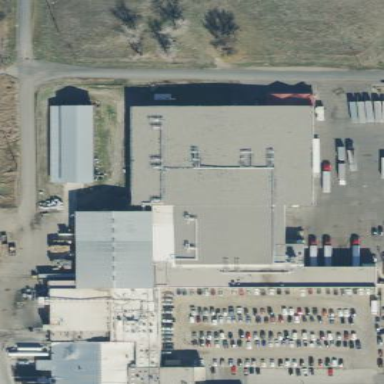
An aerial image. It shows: Industrial building used as slaughterhouse.